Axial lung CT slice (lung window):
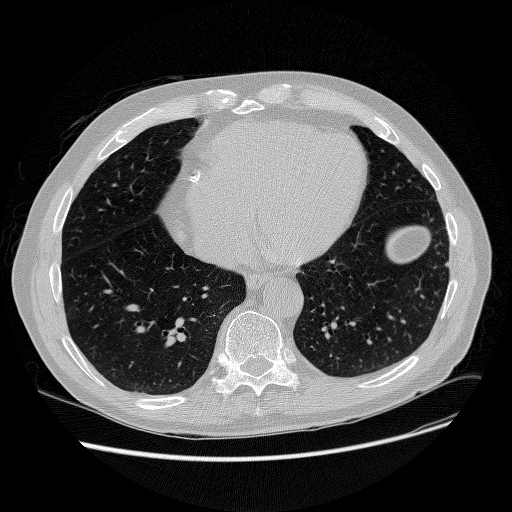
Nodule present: yes
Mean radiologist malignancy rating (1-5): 2.667